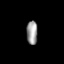
Tissue: lung
Cell type: Myeloid cells
Senescence score: 0.2333
Nuclear area (px): 260
Mean DAPI intensity: 151.431